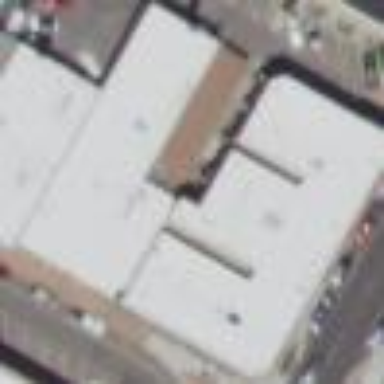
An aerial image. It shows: Commercial building with historic significance.